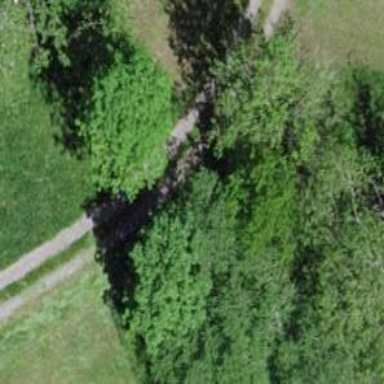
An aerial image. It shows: Culvert tunnel.